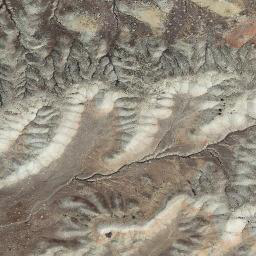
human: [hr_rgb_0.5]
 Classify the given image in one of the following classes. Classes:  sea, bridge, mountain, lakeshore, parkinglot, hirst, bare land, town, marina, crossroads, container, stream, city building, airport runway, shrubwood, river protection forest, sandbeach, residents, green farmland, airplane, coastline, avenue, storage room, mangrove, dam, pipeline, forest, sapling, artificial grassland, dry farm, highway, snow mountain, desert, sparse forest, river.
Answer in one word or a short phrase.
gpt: mountain